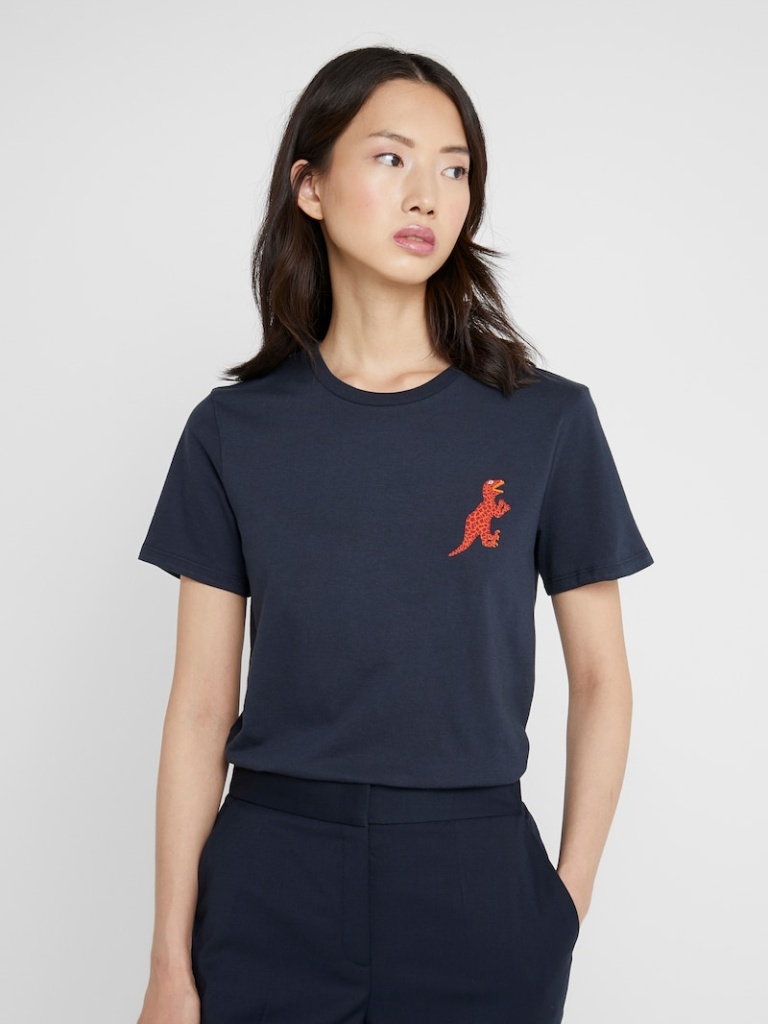
cotton relaxed short sleeve hip length Fully Tucked in crew t-shirt